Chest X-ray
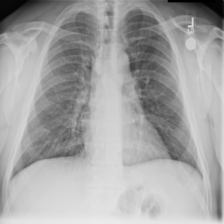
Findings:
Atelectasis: negative
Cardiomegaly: negative
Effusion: negative
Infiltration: negative
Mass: negative
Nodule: negative
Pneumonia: negative
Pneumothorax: negative
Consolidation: negative
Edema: negative
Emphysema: negative
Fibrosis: negative
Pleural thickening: negative
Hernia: negative